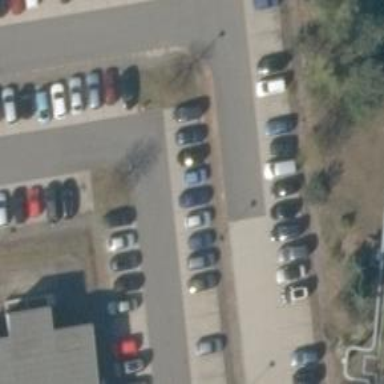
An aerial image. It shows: Parking aisle with diagonal parking lanes on both sides.